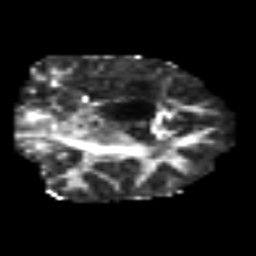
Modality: FA
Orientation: coronal
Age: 31
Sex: female
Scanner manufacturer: siemens
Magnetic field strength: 3 T
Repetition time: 6.1 s
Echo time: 0.101 s